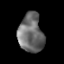
Tissue: lung
Cell type: Endothelial cells
Senescence score: 0.728
Nuclear area (px): 940
Mean DAPI intensity: 109.422